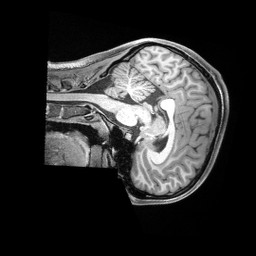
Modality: T1w
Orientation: sagittal
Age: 20
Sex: female
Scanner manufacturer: siemens
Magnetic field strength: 3 T
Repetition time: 2.4 s
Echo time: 0.00226 s